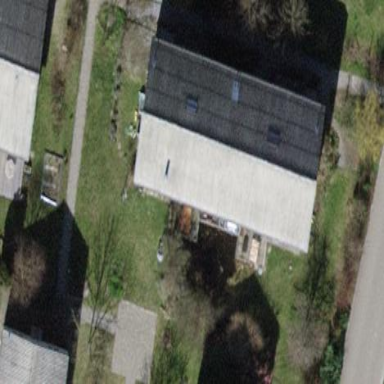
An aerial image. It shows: Semidetached house with gabled roof.